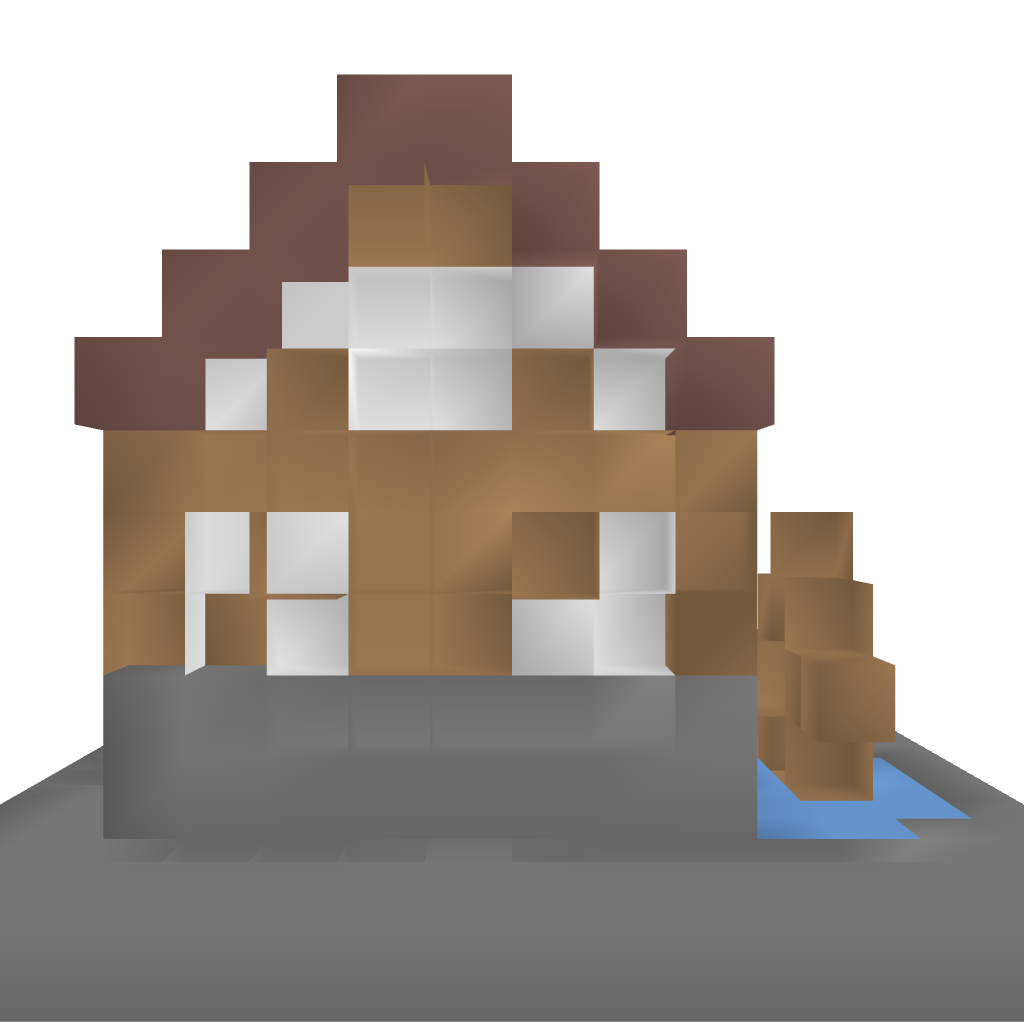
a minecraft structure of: Watermill high quality